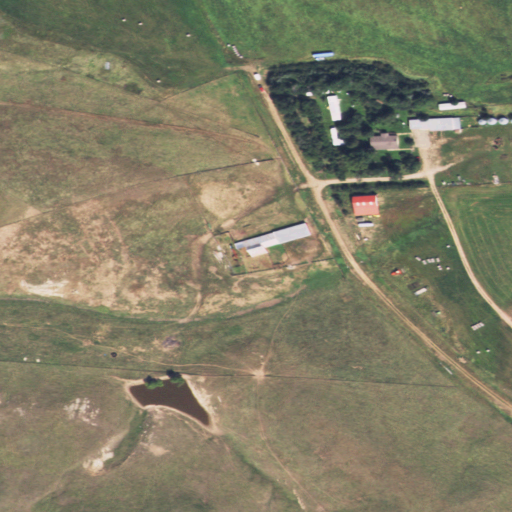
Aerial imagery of valley in Wyoming named Spring Draw containing cultivated crops, pasture, grassland, open development, low intensity development, and shrub